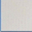
Piece: xx